You are looking at a signal-to-image encoding: consecutive vibration samples arranged as the rows of a grayscale square. Classify the bearing condition as one of: normal, inner_race, outer_race, ball.
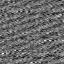
Answer: normal